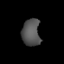
Tissue: lung
Cell type: Endothelial cells
Senescence score: 0.552
Nuclear area (px): 477
Mean DAPI intensity: 84.637